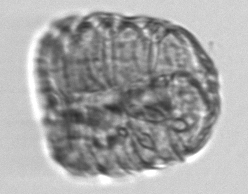
Label: Polykrikos